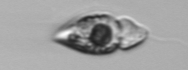
Label: Amphidinium